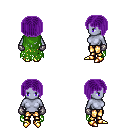
a pixel art fantasy rpg character, female body template, dark elf, purple skin, green tattered cape, gold greaves, purple pageboy hairstyle, metal gloves, gold boots, four views (front, back, left, right), 2x2 character sprite sheet, small pixel art, hard edges, no anti-aliasing